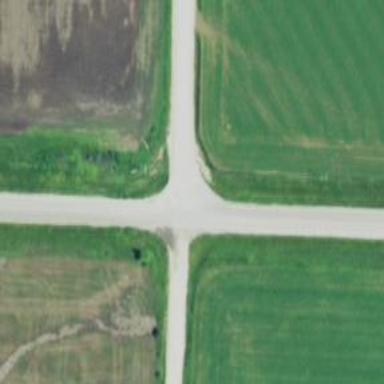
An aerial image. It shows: Stop road.